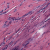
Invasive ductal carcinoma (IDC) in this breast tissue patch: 1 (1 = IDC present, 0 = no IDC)